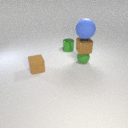
small brown metal cube below large blue rubber sphere